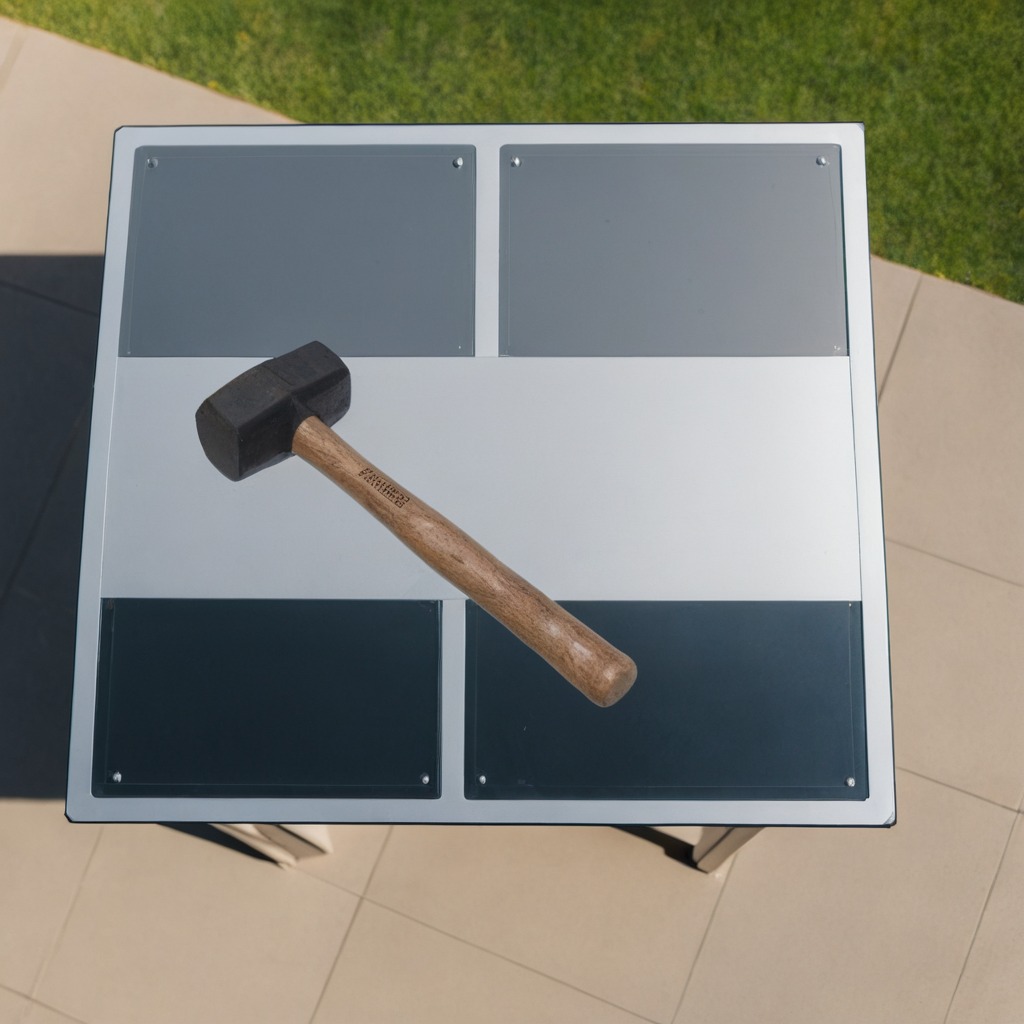
A hammer is lying on a clean utility table in a temporary outdoor tool station.